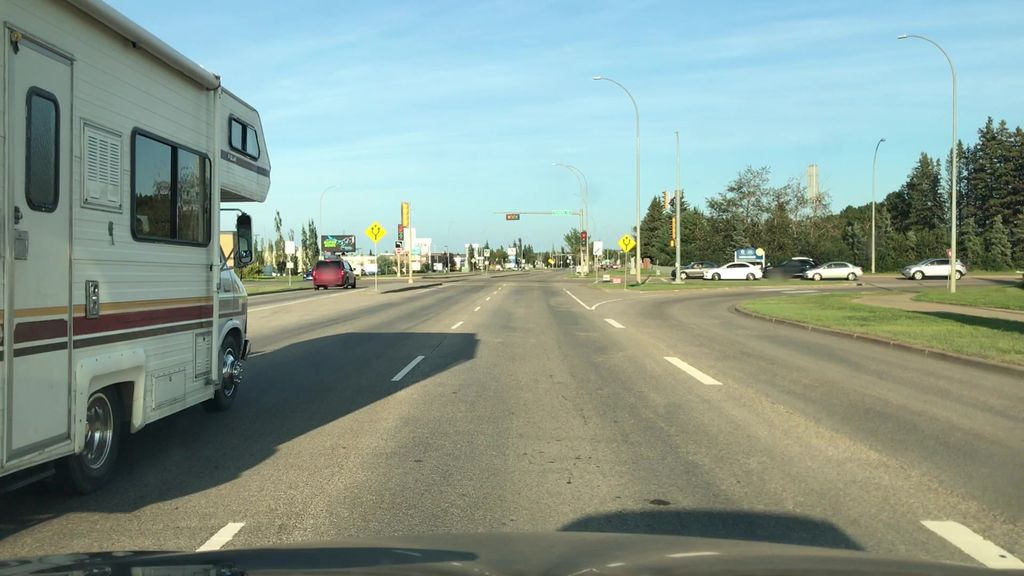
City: edmonton